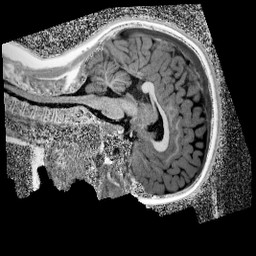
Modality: UNIT1_denoised
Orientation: sagittal
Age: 9
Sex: female
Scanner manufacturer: siemens
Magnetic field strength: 3 T
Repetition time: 4 s
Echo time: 0.00299 s